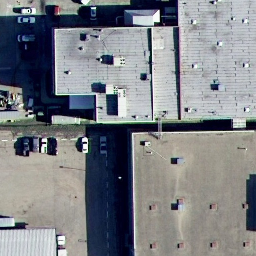
Label: buildings